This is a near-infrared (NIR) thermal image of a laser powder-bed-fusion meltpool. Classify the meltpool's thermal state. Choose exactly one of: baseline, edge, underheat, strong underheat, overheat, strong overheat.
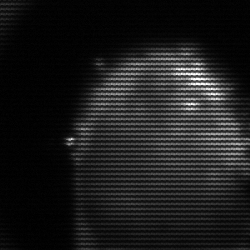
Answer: baseline